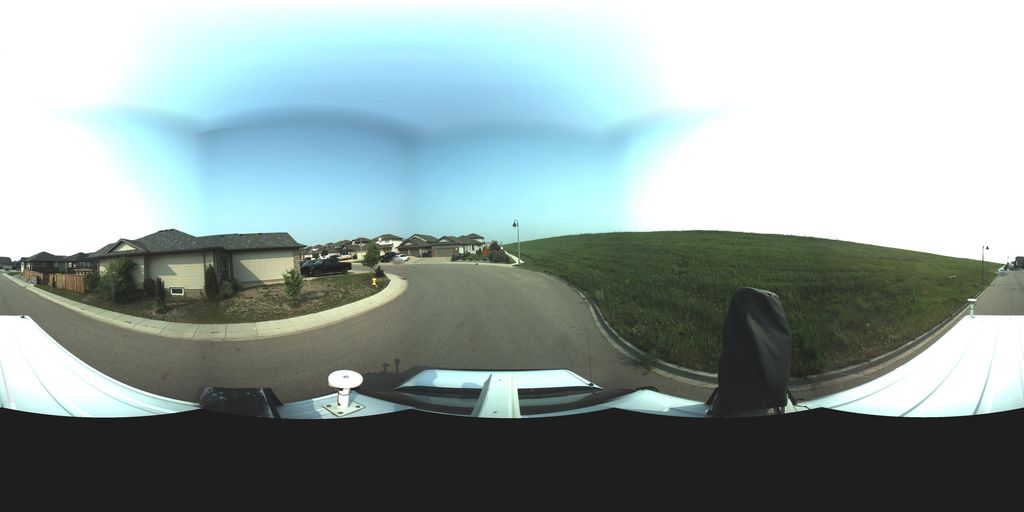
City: saskatoon